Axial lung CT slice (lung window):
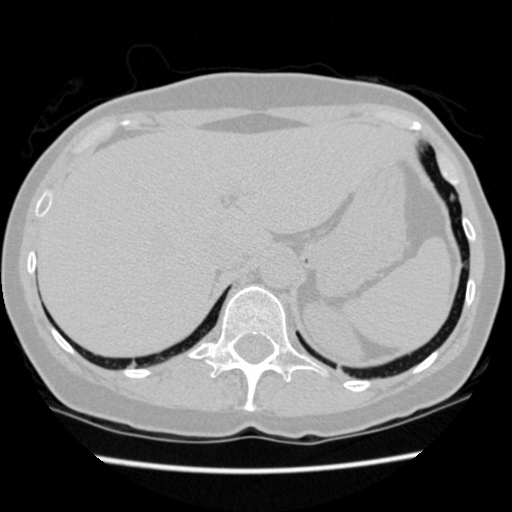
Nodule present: yes
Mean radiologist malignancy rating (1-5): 3